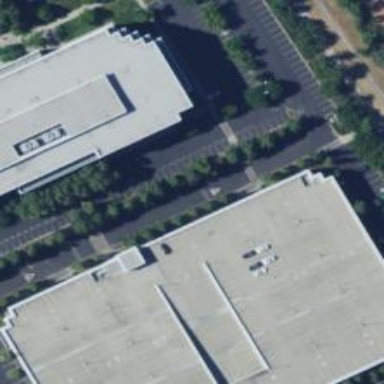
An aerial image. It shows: Multi-storey parking lot with asphalt surface.